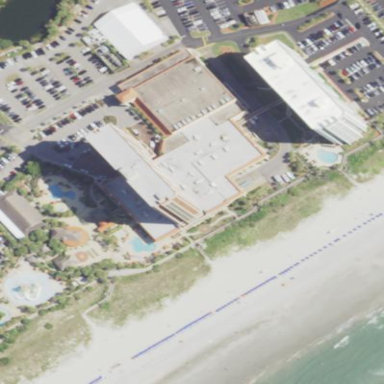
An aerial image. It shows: Hotel building.